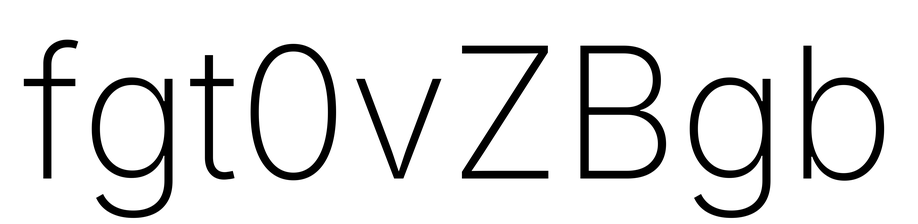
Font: Inter_ExtraLight